Question: I am aware that Opera Mini uses a proxy to process the content, rather than processing the content on the device itself. Sadly, I believe this is causing me an issue when developing my mobile website for this browser.
I have a local proxy configured to point to my dev machine that allows me to access my code residing on my local machine. This is great and works well on Safari and Chrome, however I get a "Page Not Found" error on Opera Mini.

Is there any way to use a local proxy configured in iOS with Opera Mini?
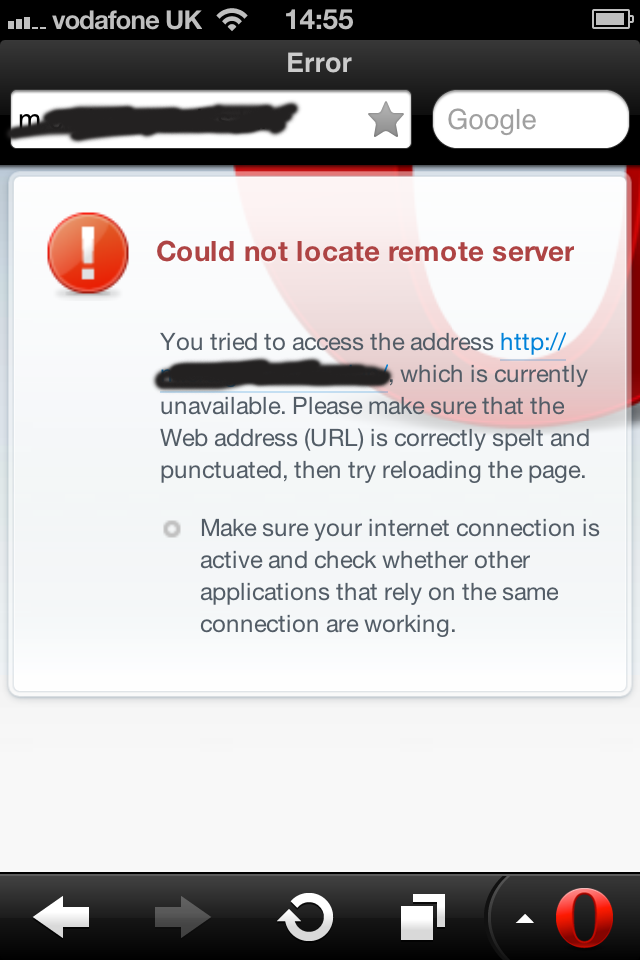
Answer: Opera Mini can only access servers that have a public IP. One option is to place your content on a password protected site.
<URL>